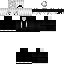
A male skeleton skin with dark skin, wearing brown helmet dressed in a black hoodie and black pants, featuring a closed mouth.